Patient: sex F, age 48
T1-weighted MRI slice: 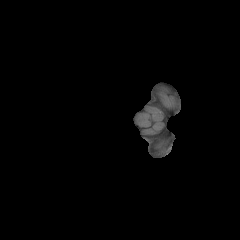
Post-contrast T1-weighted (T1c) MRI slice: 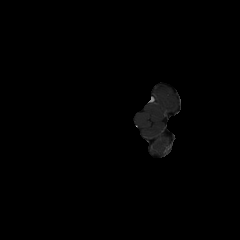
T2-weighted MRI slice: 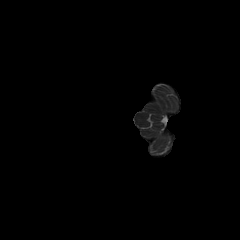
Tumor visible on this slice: no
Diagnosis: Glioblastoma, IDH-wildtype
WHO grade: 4